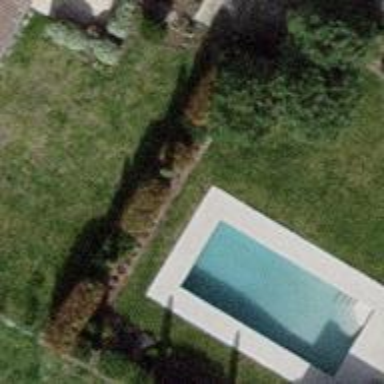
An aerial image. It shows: Swimming pool located in leisure land.